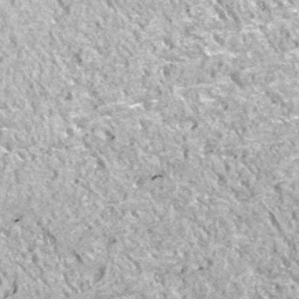
Label: frost